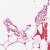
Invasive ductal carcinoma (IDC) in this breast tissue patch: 0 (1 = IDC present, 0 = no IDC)